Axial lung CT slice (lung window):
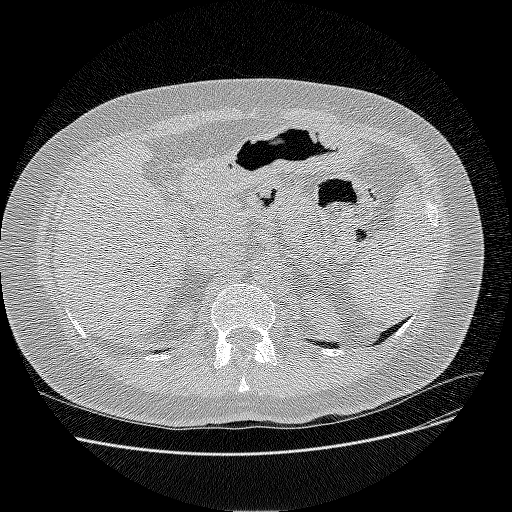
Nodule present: no